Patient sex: F
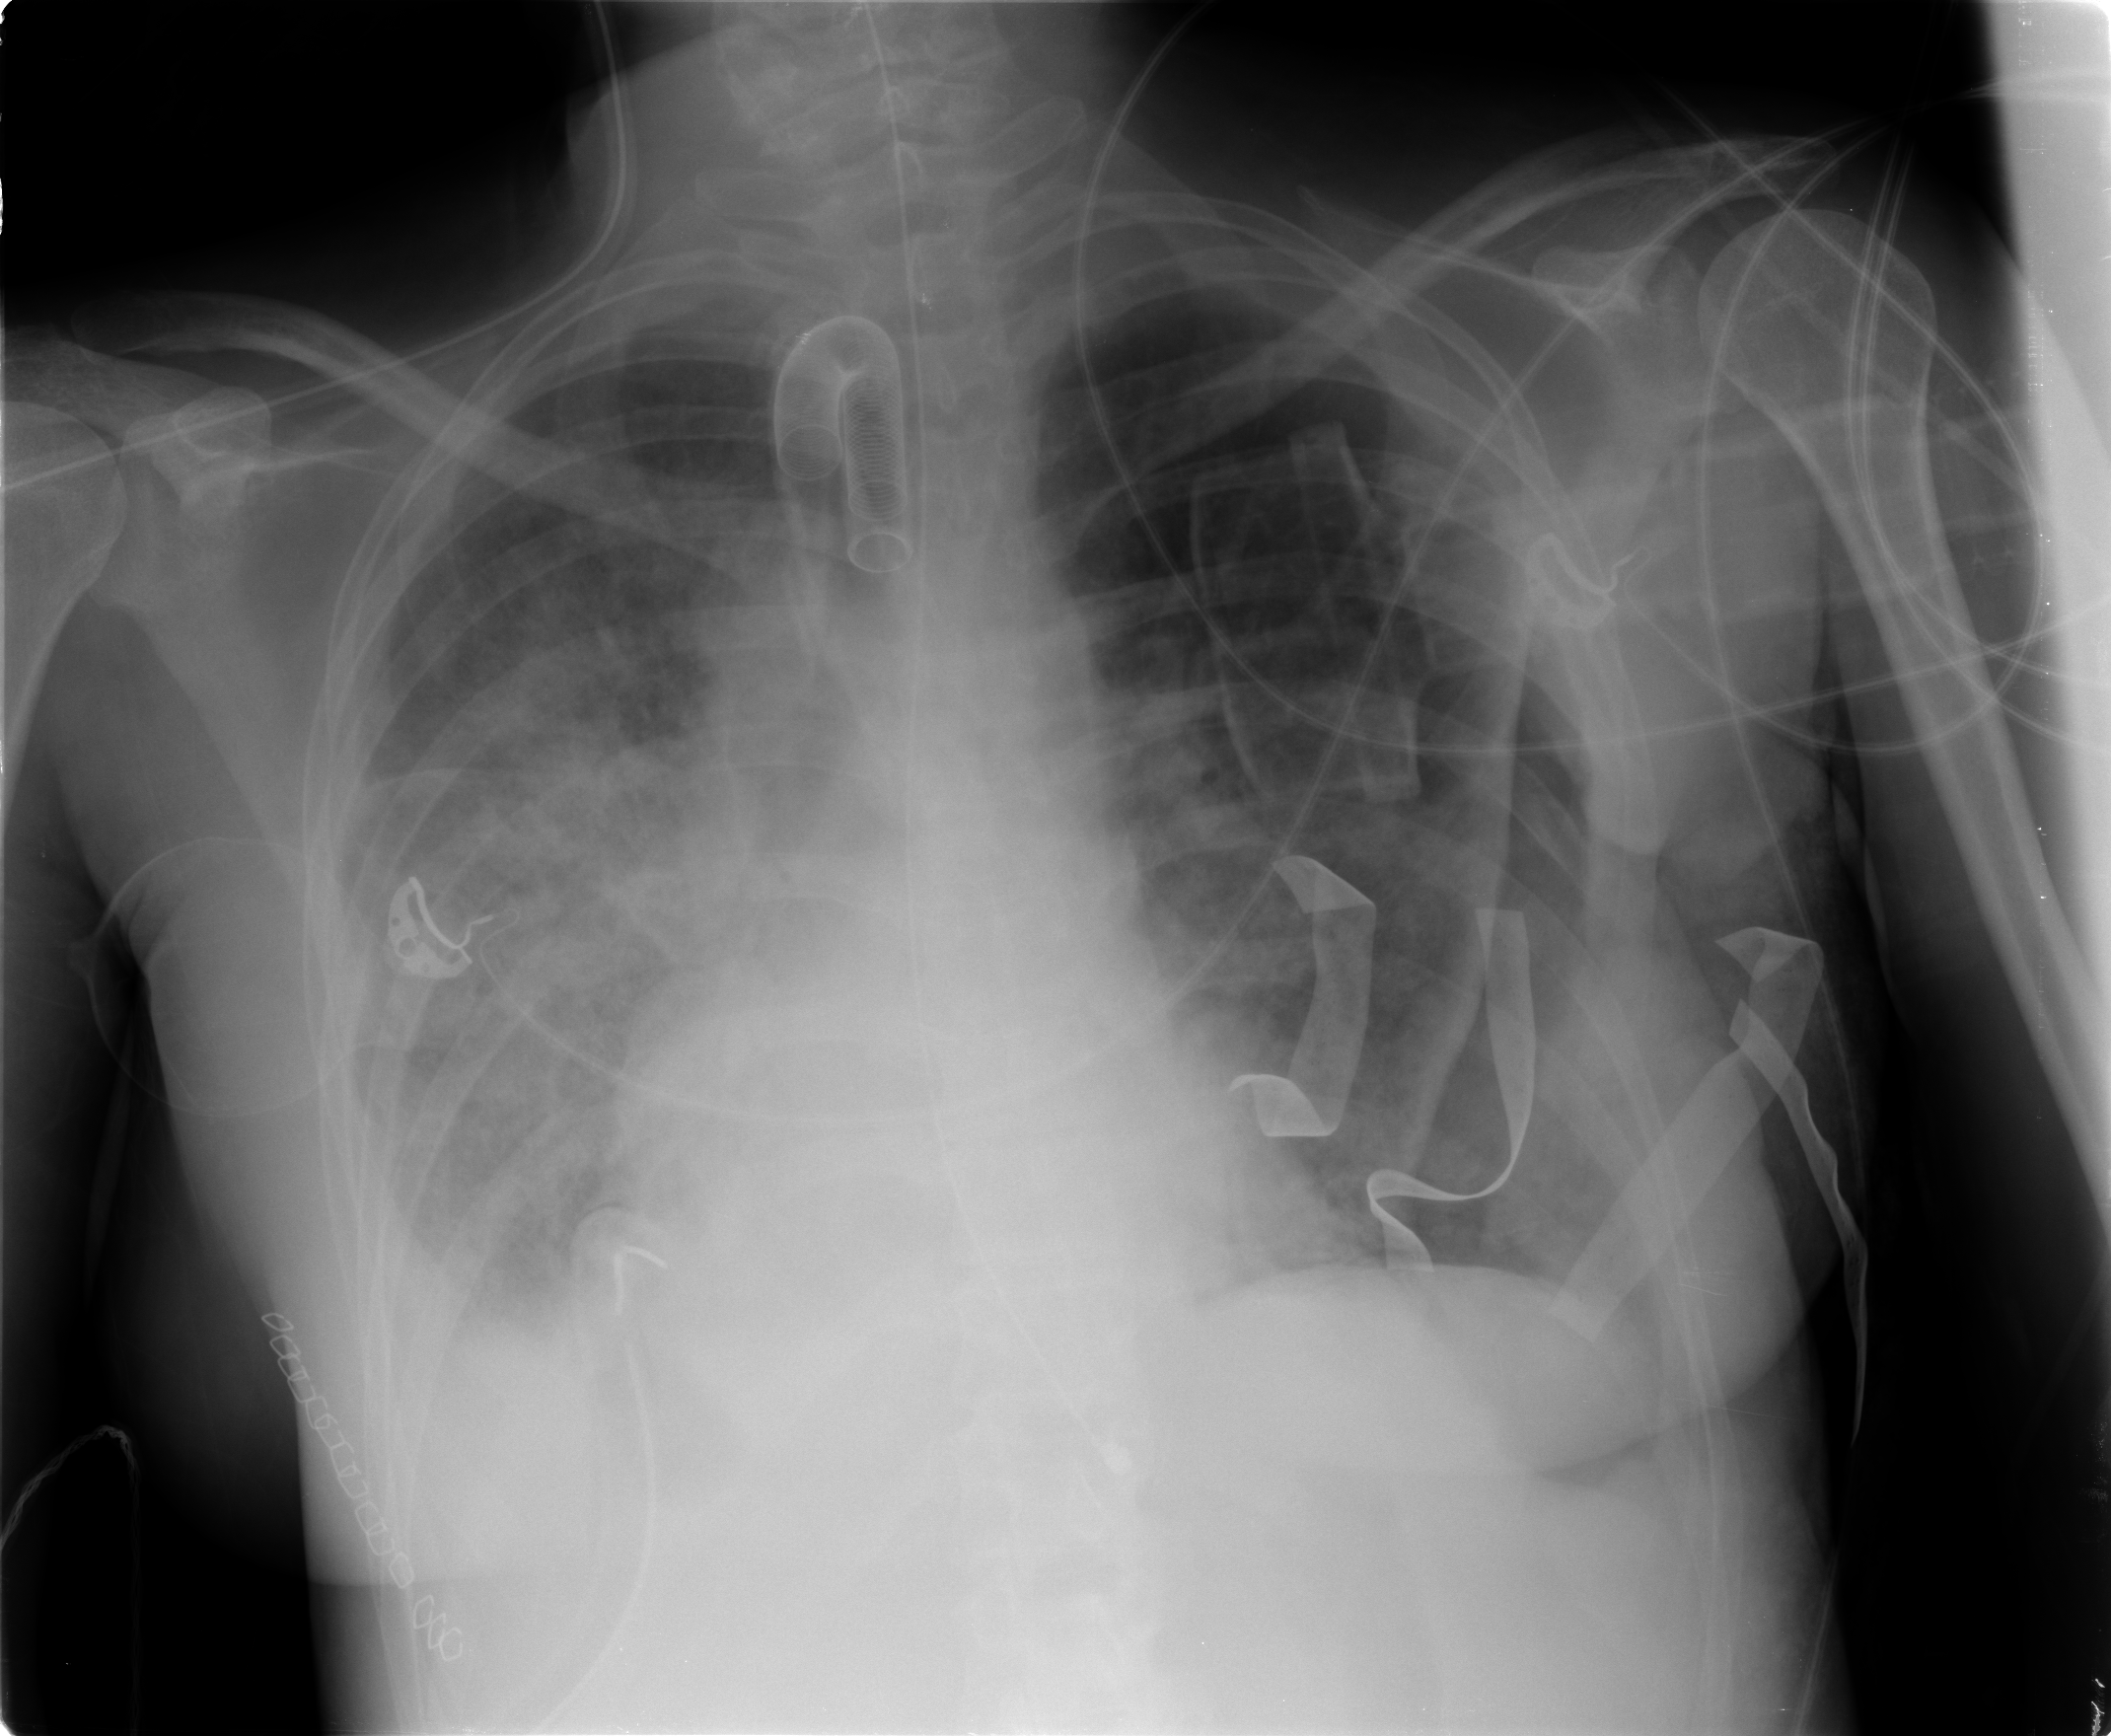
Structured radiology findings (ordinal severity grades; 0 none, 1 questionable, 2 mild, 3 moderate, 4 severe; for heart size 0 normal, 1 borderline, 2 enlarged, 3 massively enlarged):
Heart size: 0
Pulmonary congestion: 2
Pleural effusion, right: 2
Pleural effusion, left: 1
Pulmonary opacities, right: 0
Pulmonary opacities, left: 0
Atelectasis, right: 3
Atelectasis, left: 2